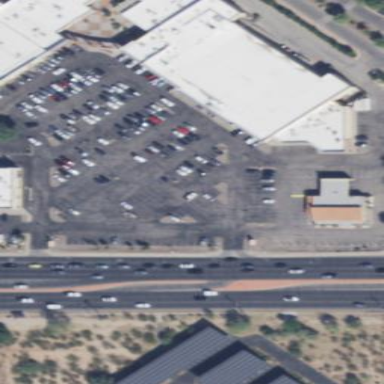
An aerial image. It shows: Retail area.